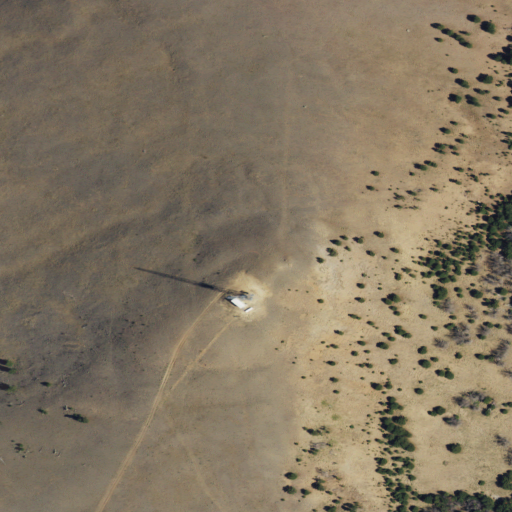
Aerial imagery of mountain in Montana named Ellis Peak containing grassland, shrub, and open development